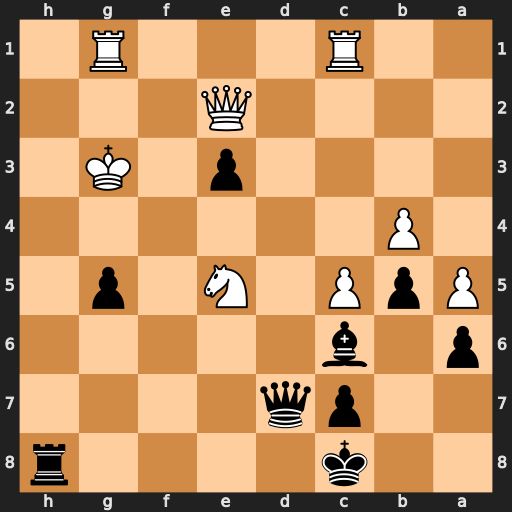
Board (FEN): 2k4r/2pq4/p1b5/PpP1N1p1/1P6/4p1K1/4Q3/2R3R1
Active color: b
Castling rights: -
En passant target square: -
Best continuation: Rh3#